Field crop: tomato
Growth stage: 1
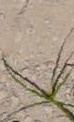
Species: cyperus